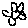
Label: flower